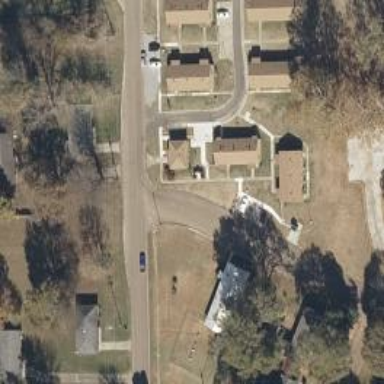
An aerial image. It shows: Residential road.